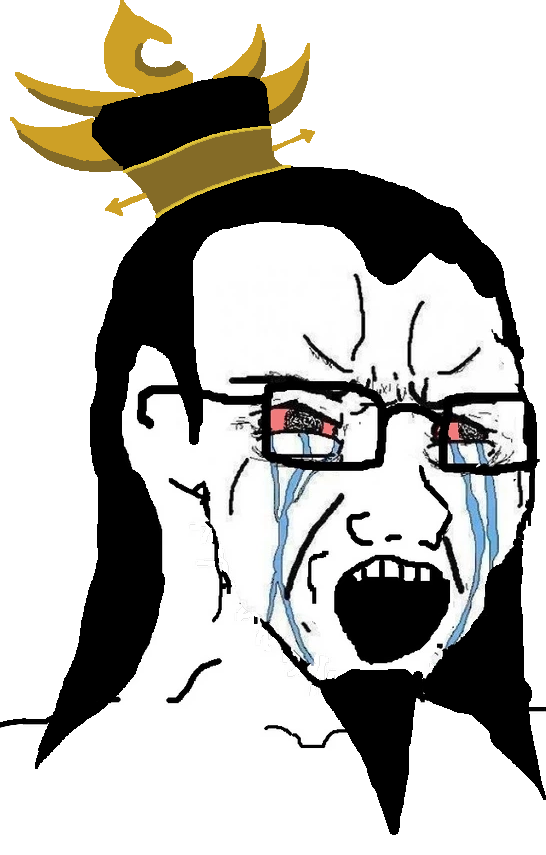
Label: 5_Soyjak